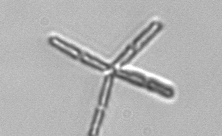
Label: Thalassionema